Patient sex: M
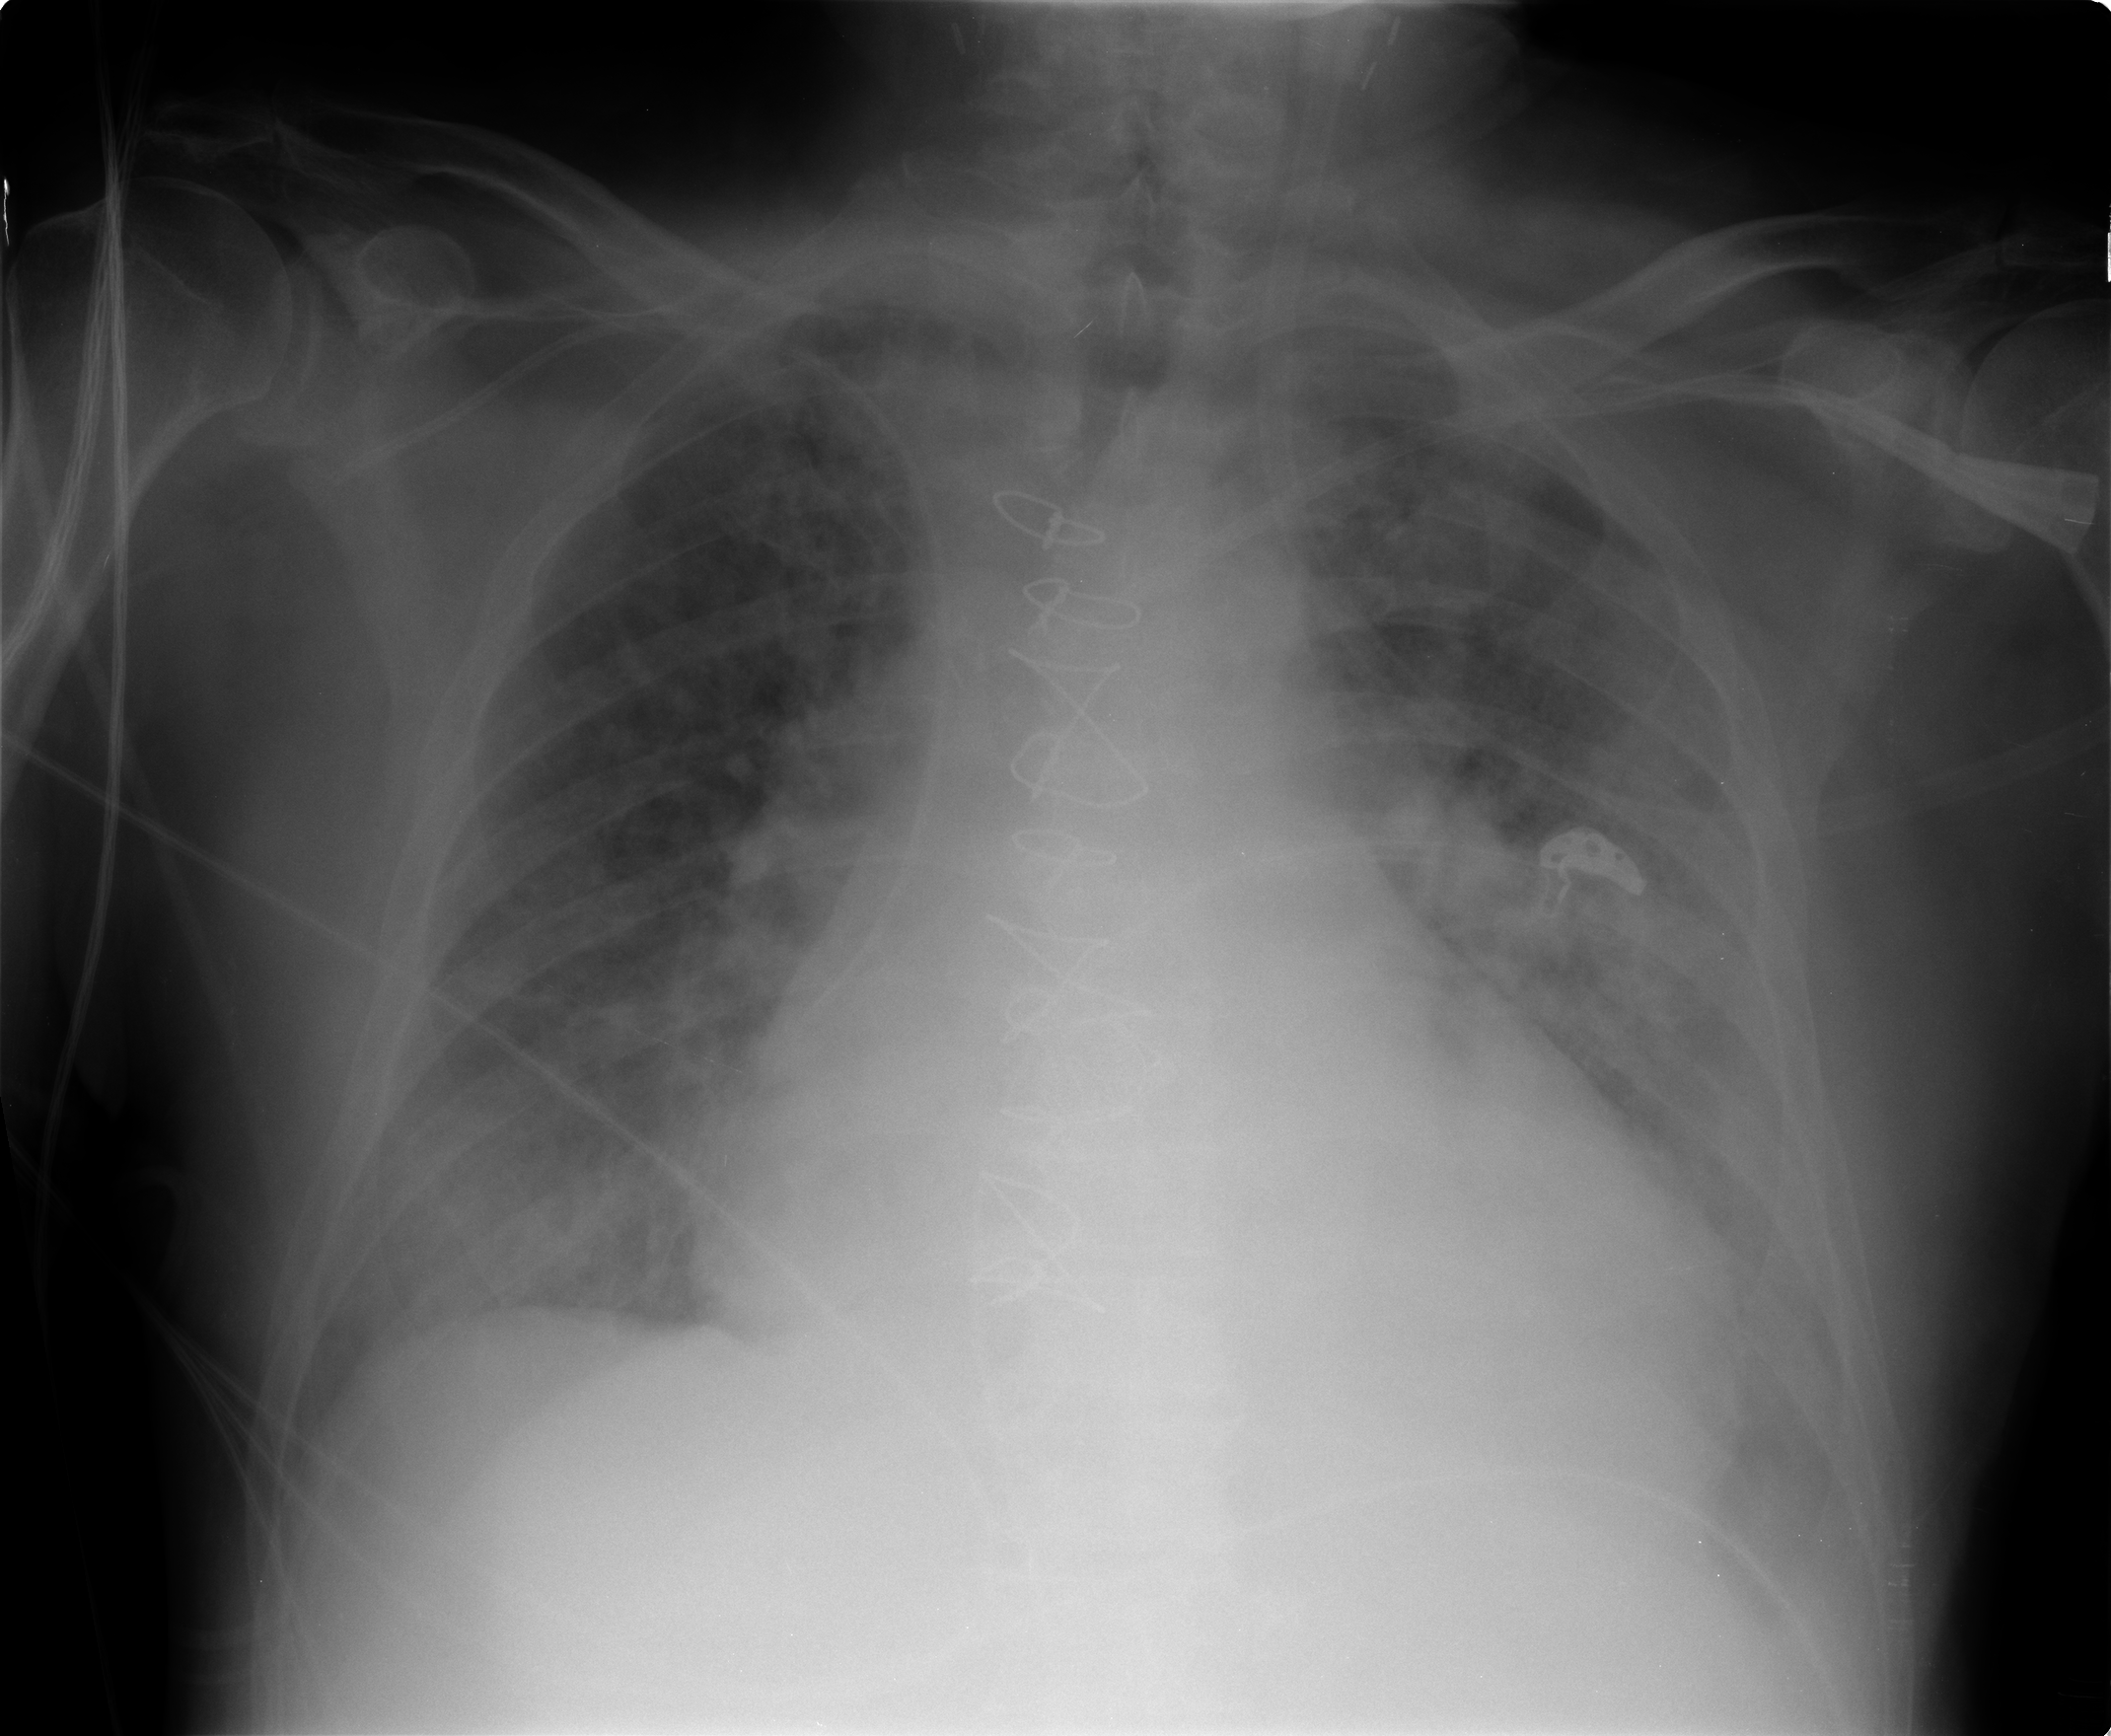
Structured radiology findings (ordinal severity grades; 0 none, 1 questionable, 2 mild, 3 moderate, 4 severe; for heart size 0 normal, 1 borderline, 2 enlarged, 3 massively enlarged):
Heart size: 2
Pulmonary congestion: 3
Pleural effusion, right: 0
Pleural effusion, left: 1
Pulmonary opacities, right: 2
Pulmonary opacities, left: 3
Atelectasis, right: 2
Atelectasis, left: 3